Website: walmart
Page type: account-selection
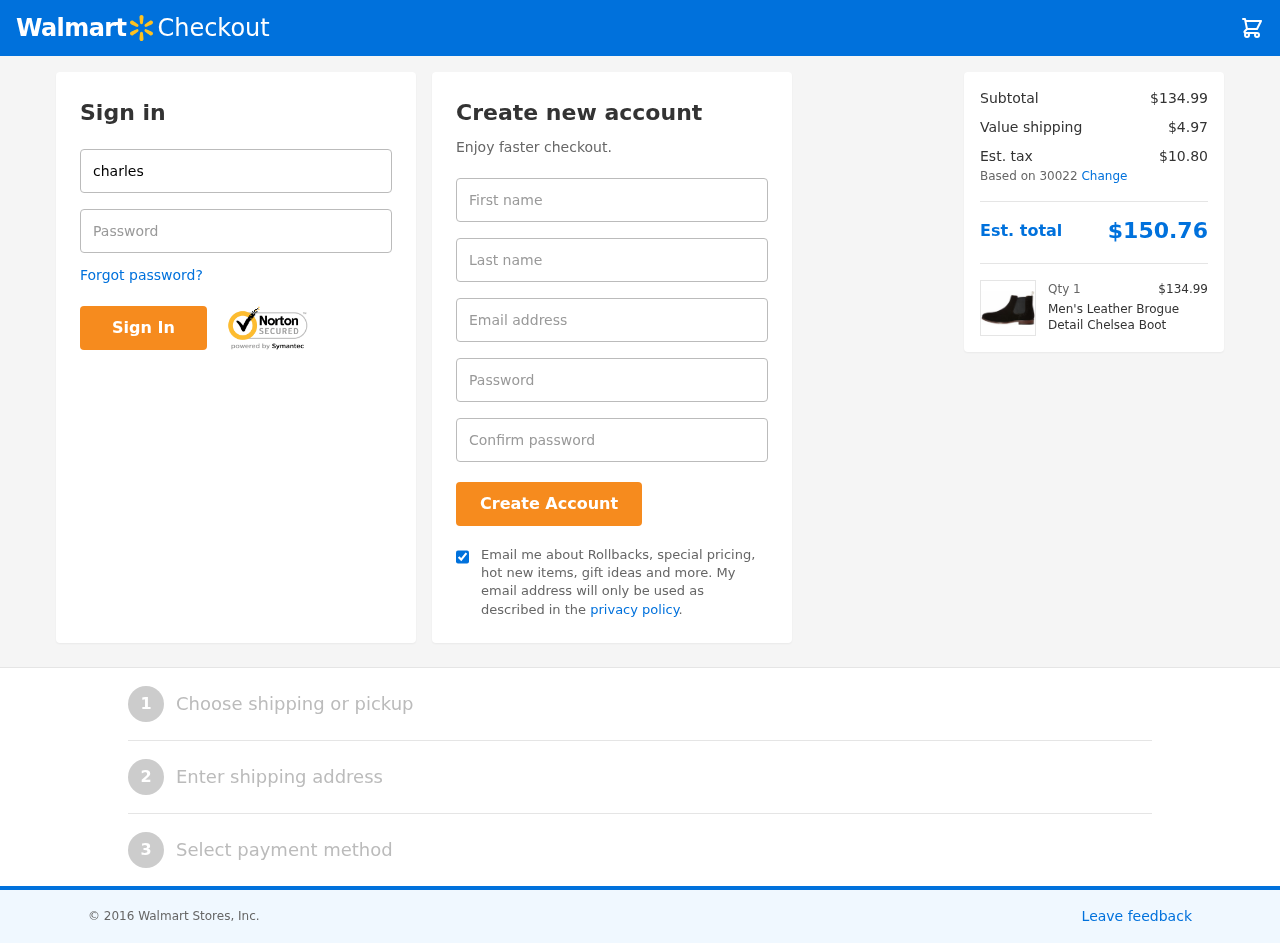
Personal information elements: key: PII_EMAIL
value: clee@yahoo.com
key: PII_FIRSTNAME
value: Charles
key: PII_LASTNAME
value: Lee
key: PII_LOGIN_USERNAME
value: charles_lee
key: PII_POSTCODE
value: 30022
Product elements: key: PRODUCT1_NAME
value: Men's Leather Brogue Detail Chelsea Boot
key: PRODUCT1_PRICE
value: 134.99
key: PRODUCT1_QUANTITY
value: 1
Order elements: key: ORDER_SUBTOTAL
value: $134.99
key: ORDER_SHIPPING_COST
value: $4.97
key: ORDER_TAX
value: $10.80
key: ORDER_TOTAL
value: $150.76